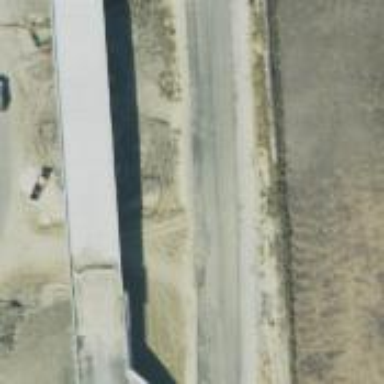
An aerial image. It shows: Trunk link highway.